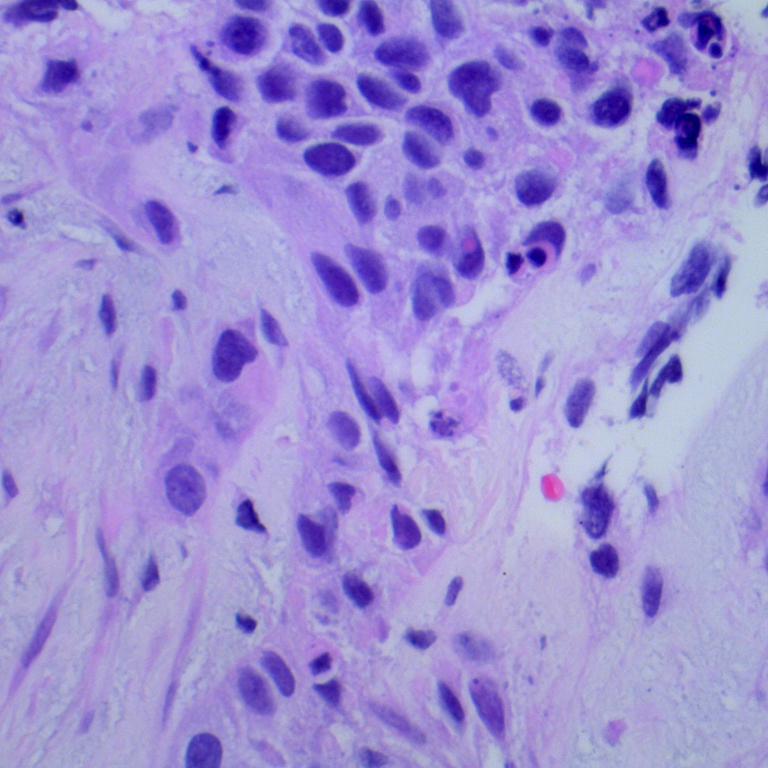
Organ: lung
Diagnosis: squamous carcinomas